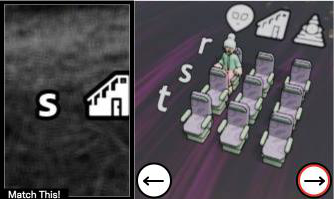
Task: seats
Answer: no